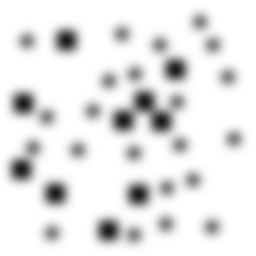
Squares: 10
Triangles: 0
Stars: 22
Total shapes: 32